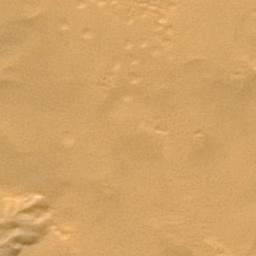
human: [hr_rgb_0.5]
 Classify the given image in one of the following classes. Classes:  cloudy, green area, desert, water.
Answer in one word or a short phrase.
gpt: desert